Field crop: maize
Growth stage: 2
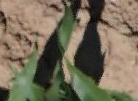
Species: maize